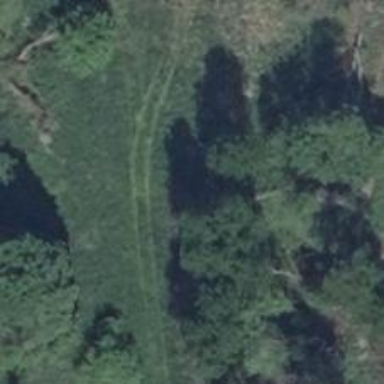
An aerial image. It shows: Hunting stand.